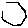
Label: hexagon